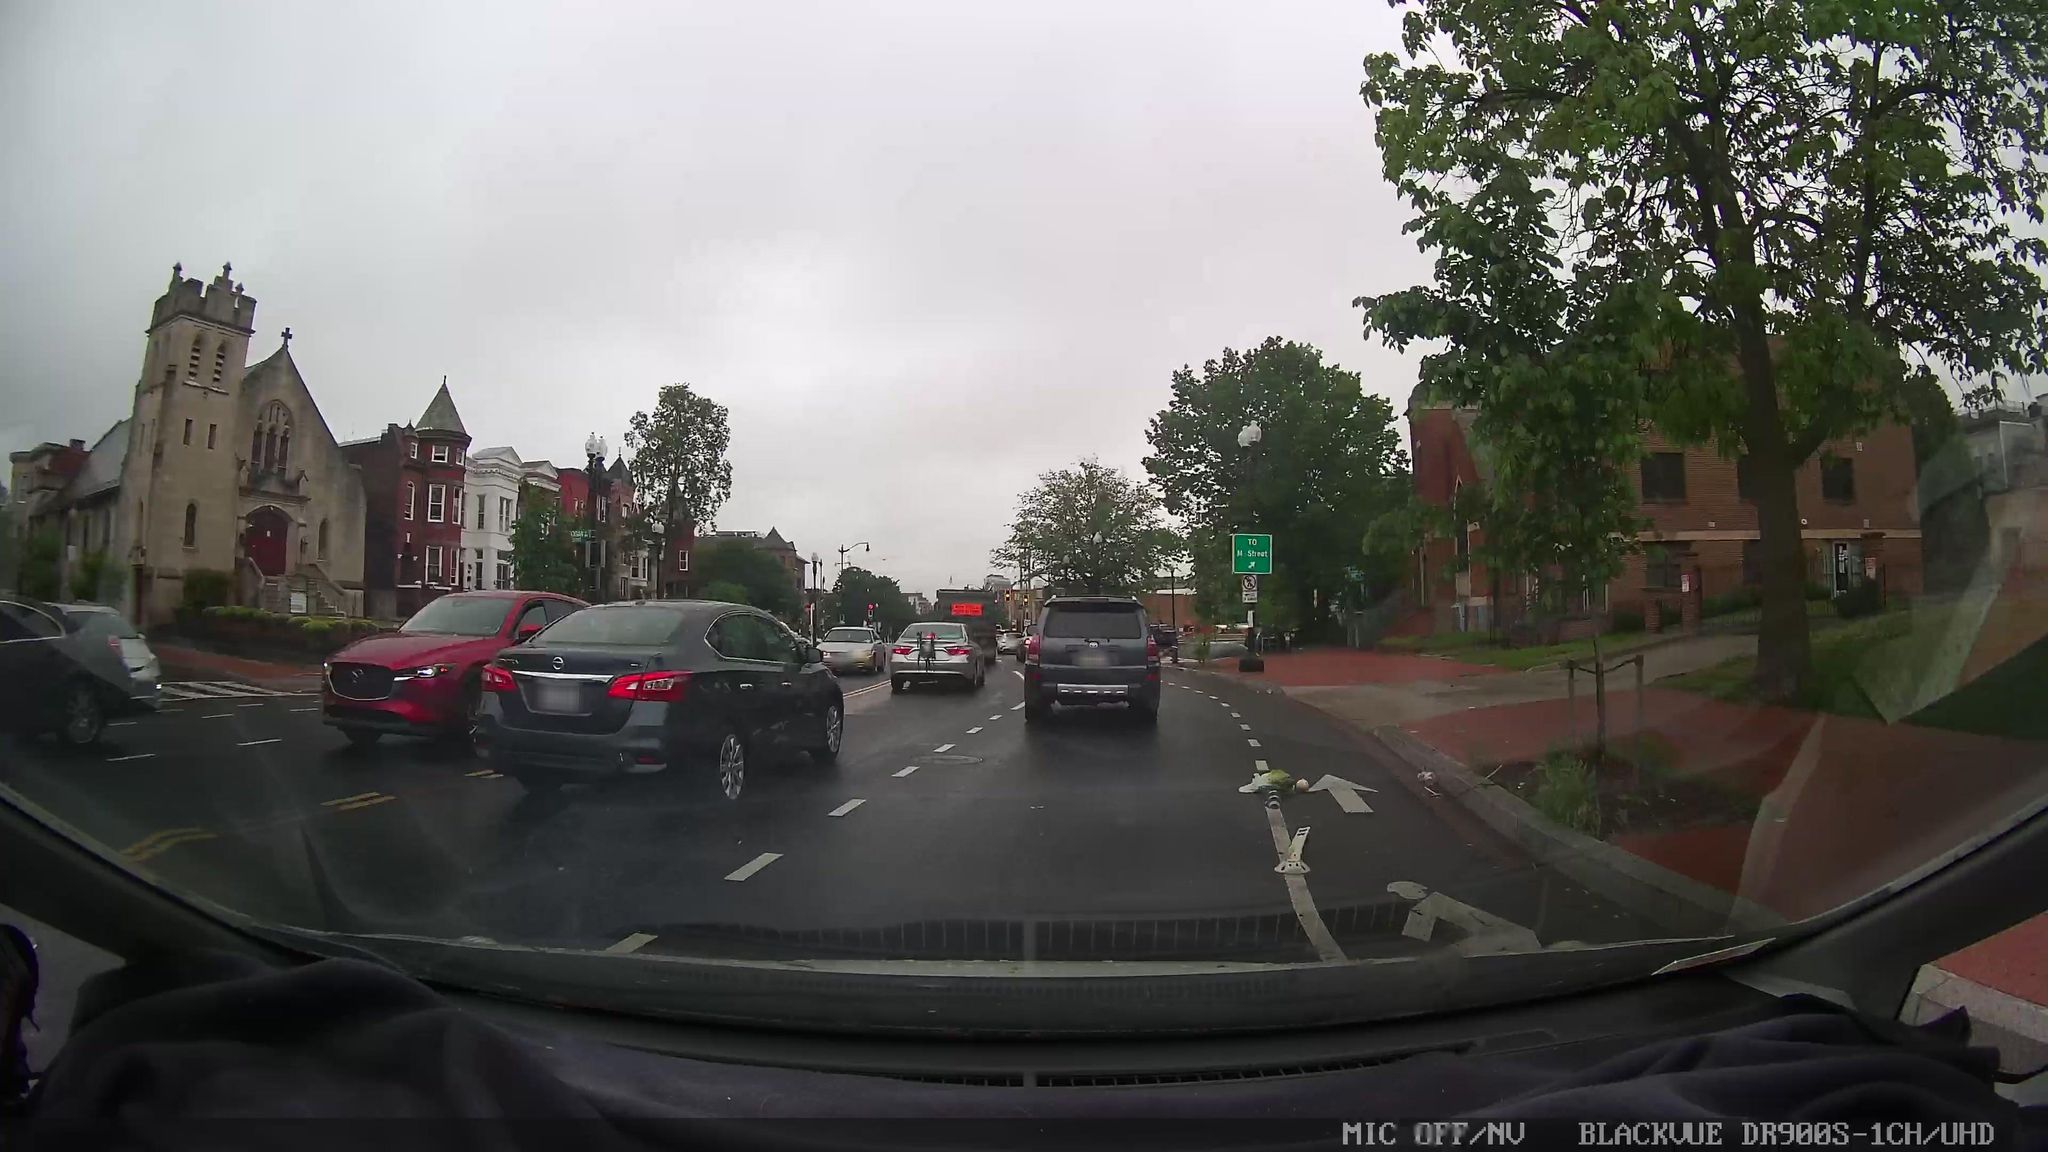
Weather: rainy
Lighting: day
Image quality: good
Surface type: driving surface
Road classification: cycleway
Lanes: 4
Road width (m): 1
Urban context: urban centre
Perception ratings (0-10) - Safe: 5.15, Lively: 8.61, Beautiful: 6.79, Boring: 1, Depressing: 1.39, Wealthy: 7.01